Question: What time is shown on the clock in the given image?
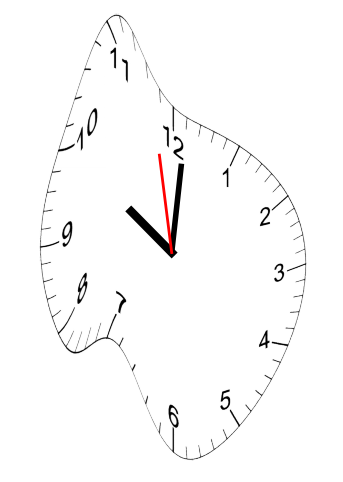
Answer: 10:00:58